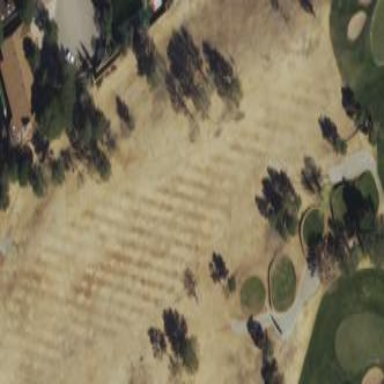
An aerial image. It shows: Golf fairway surrounded by grass.